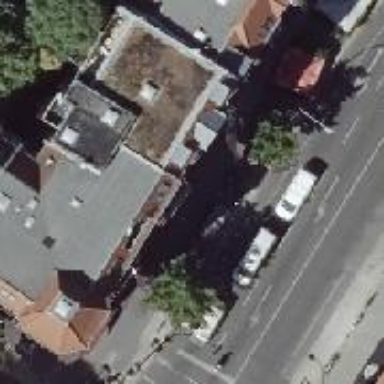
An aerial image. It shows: Building consisting of apartments with double saltbox roof shape.